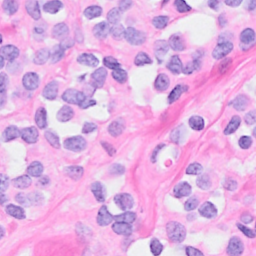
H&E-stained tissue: Breast